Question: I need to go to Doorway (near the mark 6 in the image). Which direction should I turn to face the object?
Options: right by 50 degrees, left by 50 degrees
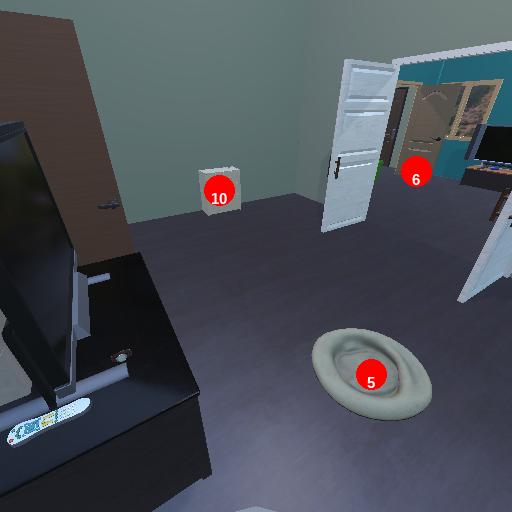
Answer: right by 50 degrees